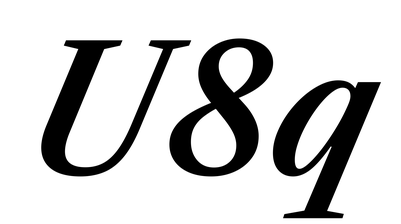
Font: LibreCaslonText-Italic_SemiBold_Italic